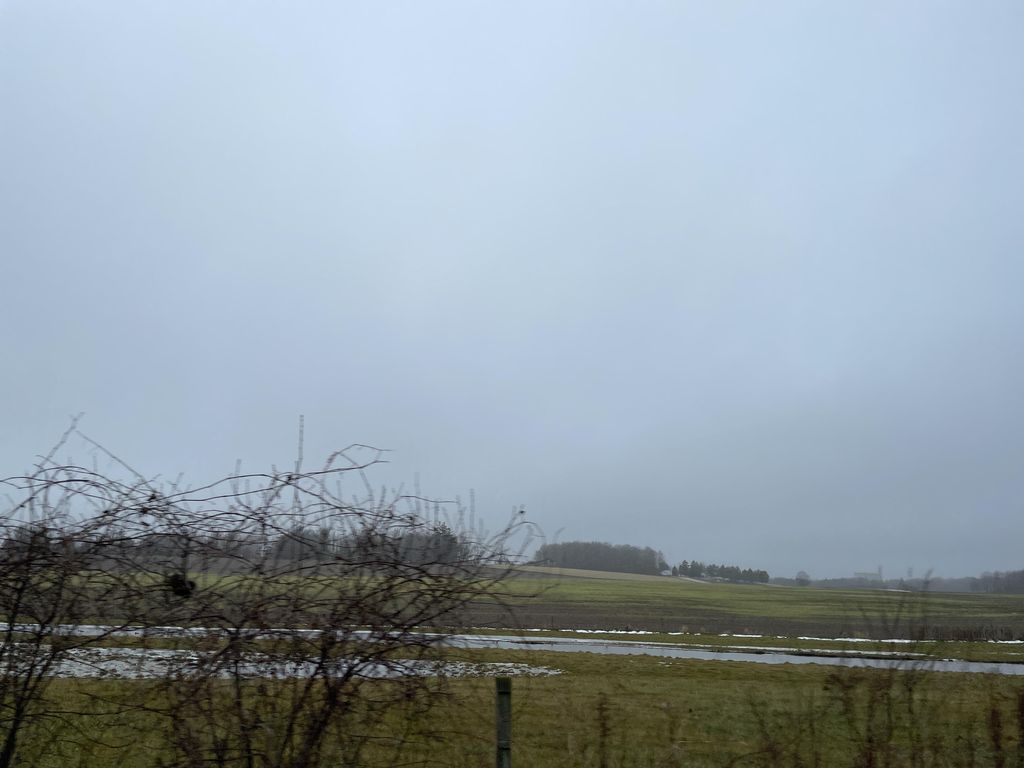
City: kitchener-waterloo